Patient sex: M
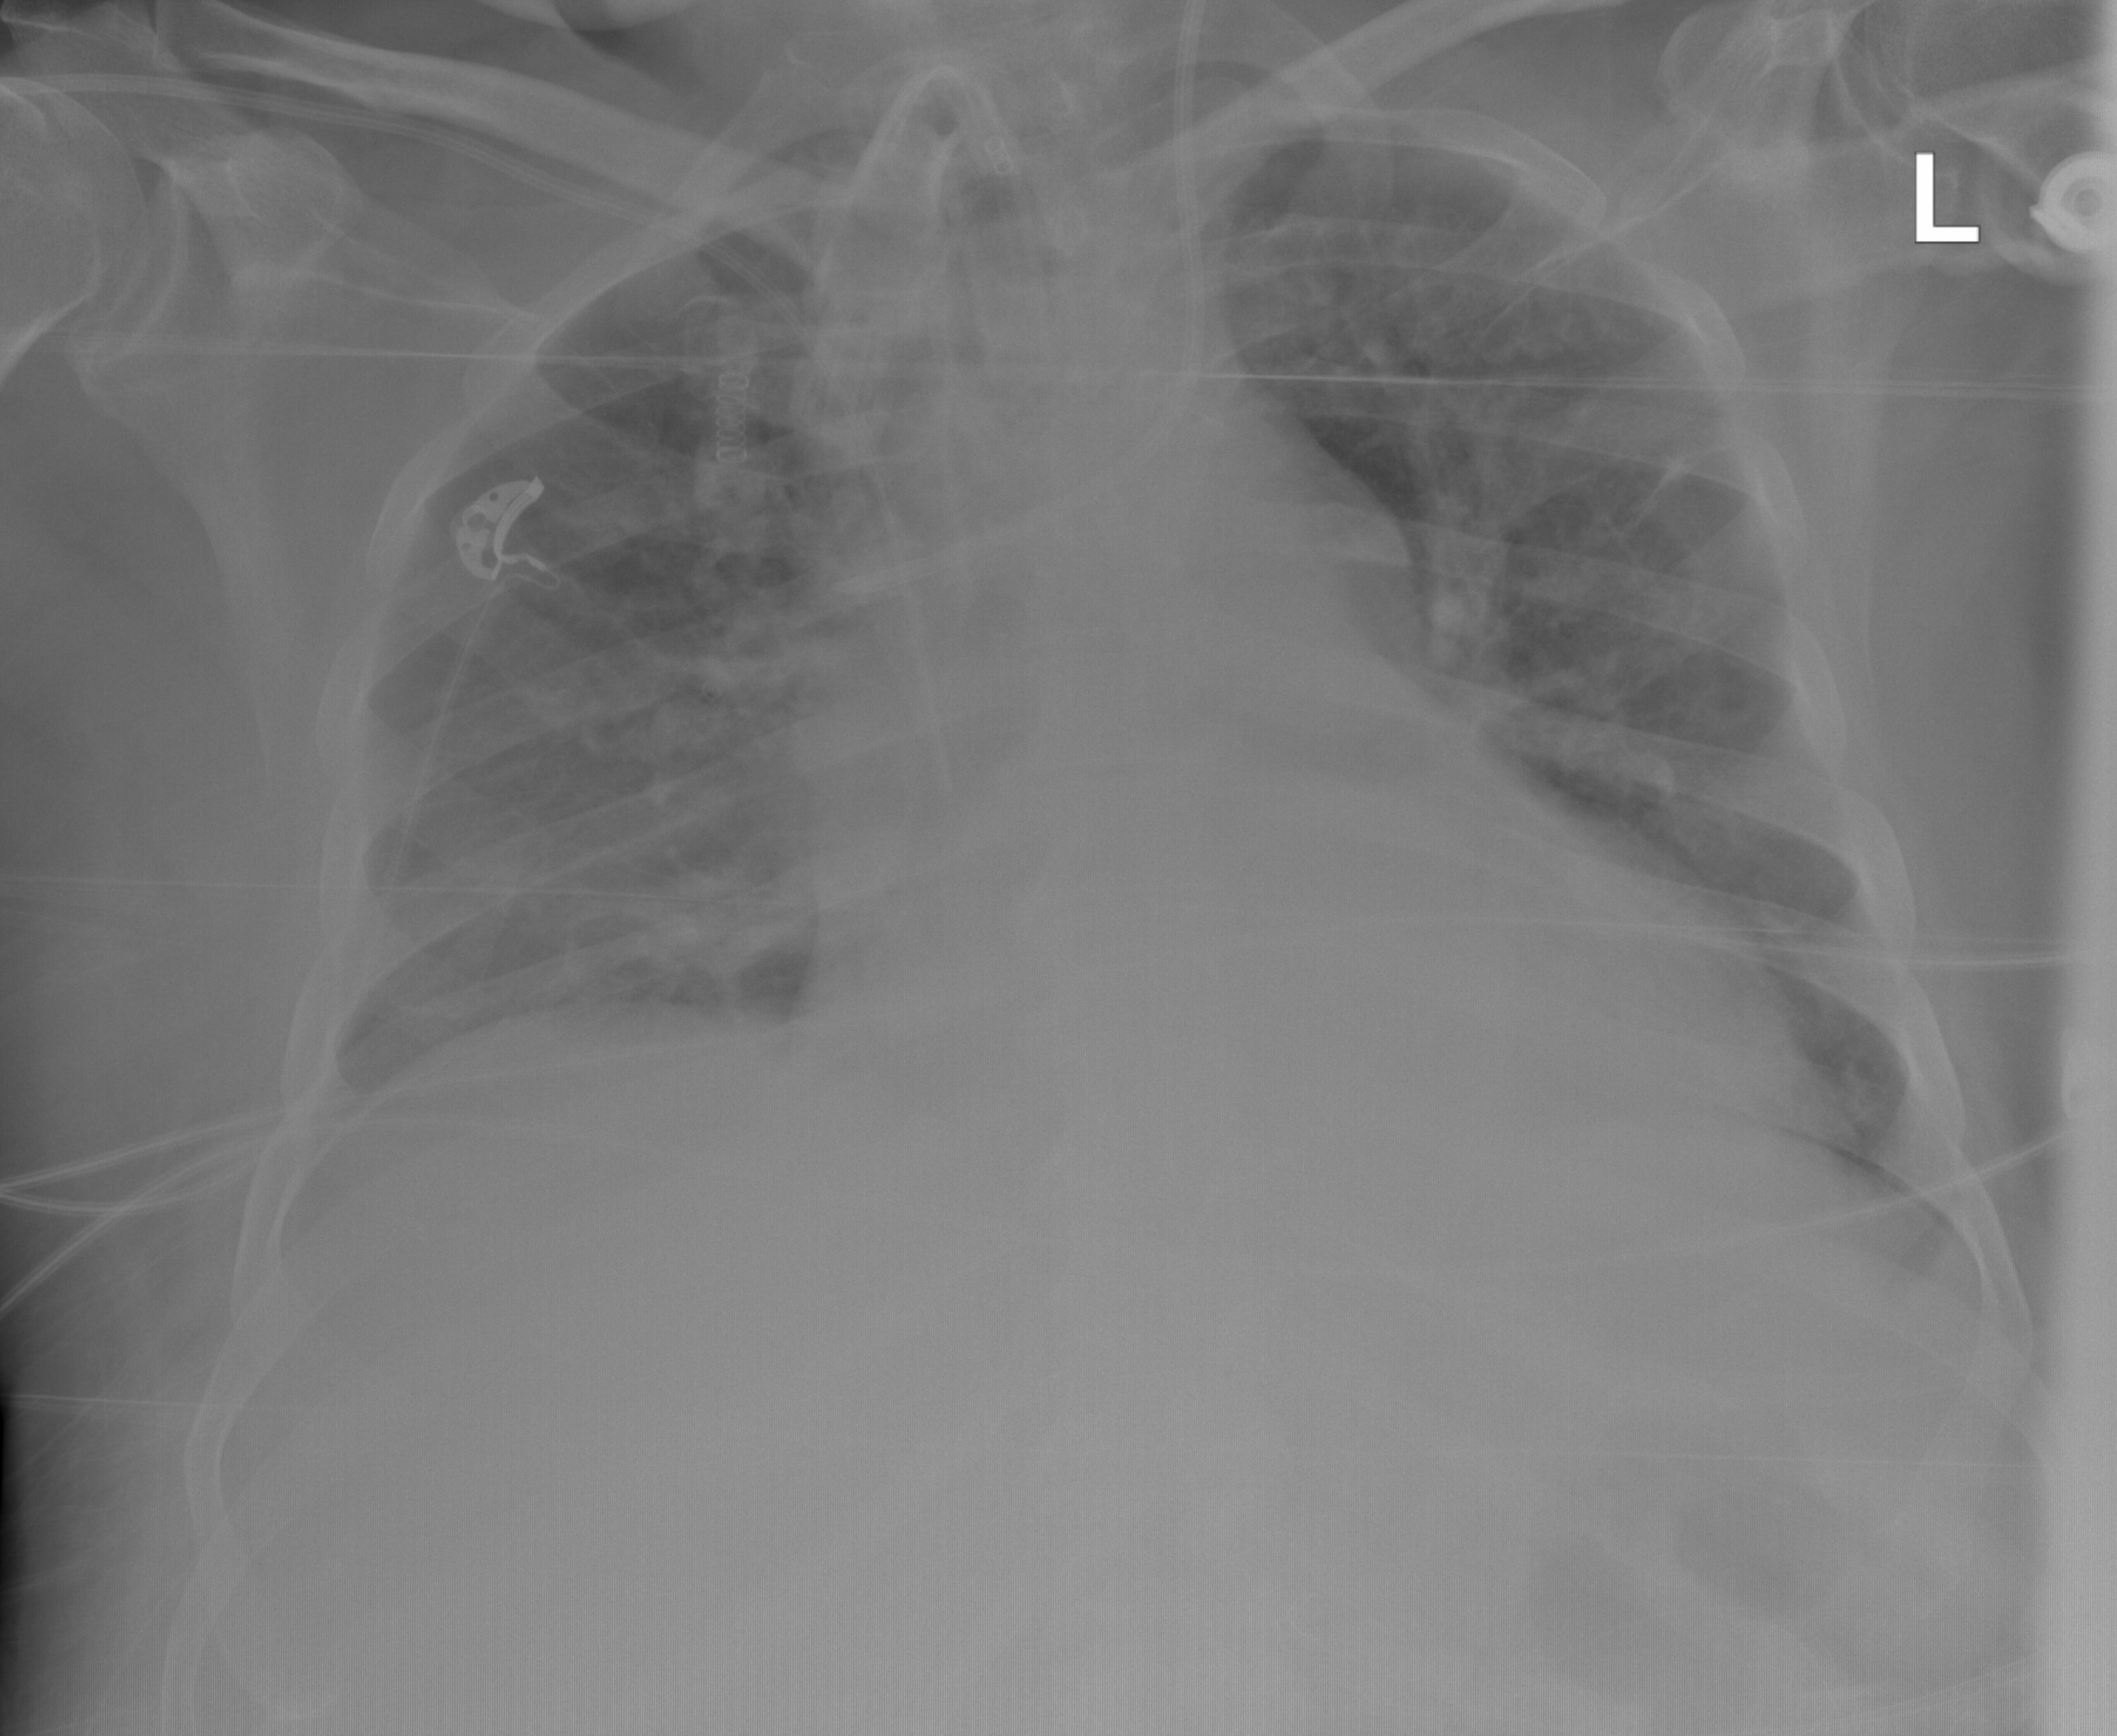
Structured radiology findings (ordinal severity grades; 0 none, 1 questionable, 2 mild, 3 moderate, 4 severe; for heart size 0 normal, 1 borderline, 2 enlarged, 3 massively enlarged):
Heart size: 2
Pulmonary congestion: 0
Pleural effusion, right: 0
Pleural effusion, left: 0
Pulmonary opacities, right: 0
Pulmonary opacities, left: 0
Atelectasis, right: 2
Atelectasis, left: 0